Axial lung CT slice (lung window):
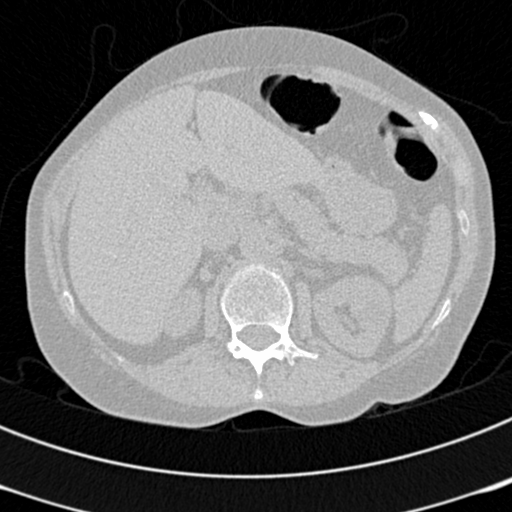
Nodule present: no